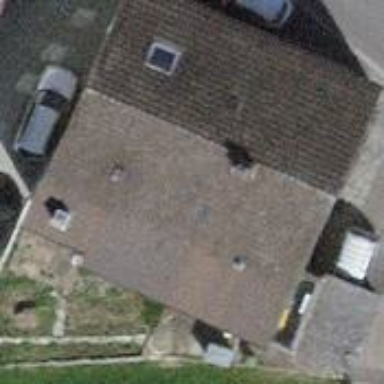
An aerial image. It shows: Building with tile roof.